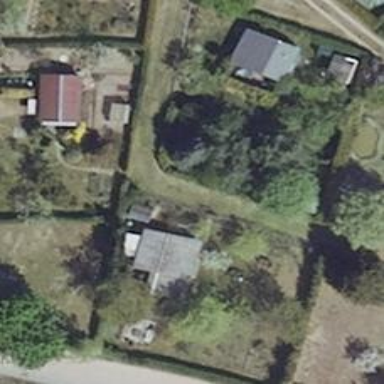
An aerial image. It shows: Road leading to allotments.